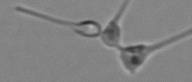
Label: Asterionellopsis_glacialis